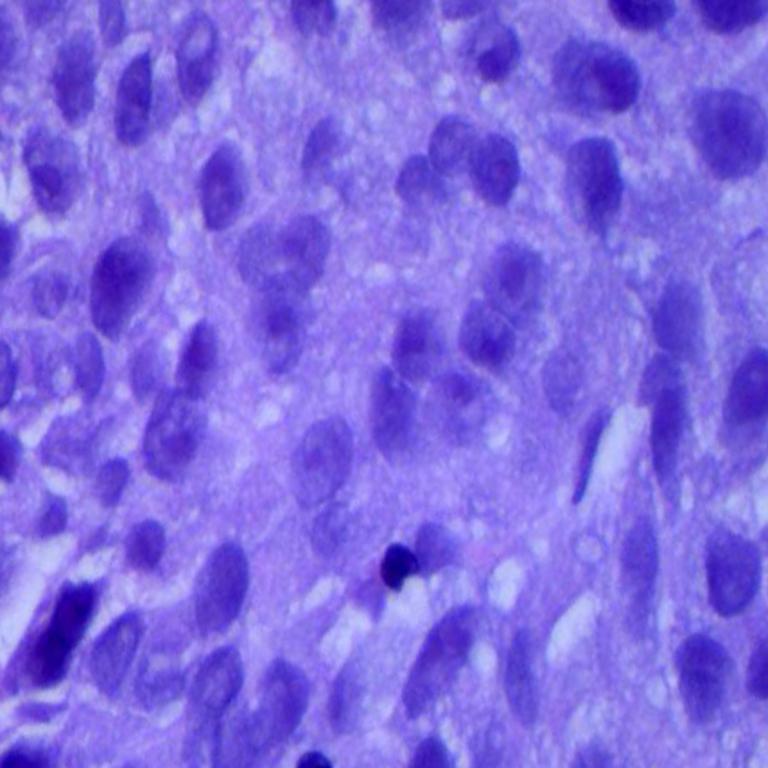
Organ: lung
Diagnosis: squamous carcinomas